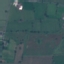
Land use / land cover: Pasture